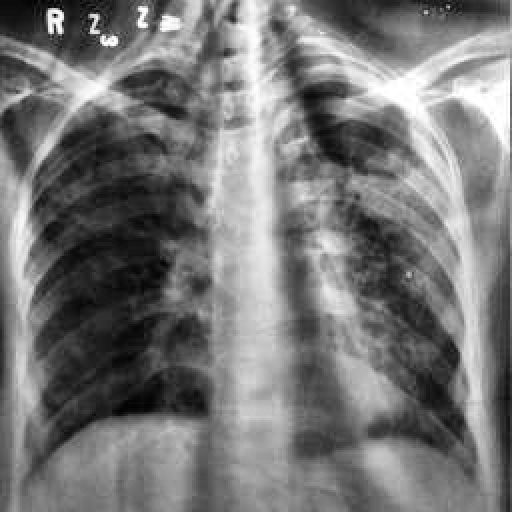
Finding: TUBERCULOSIS